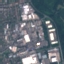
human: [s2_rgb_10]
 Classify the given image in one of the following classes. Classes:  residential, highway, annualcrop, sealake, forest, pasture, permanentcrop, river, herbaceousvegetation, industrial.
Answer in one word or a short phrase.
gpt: Industrial